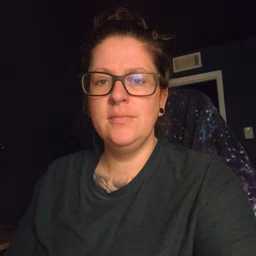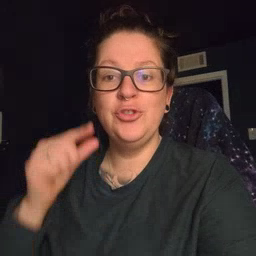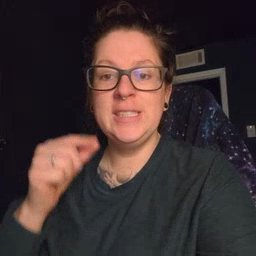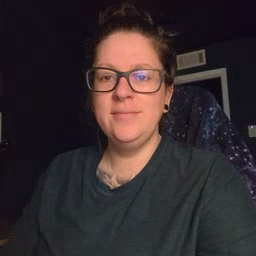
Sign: green